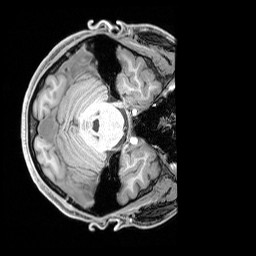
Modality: T1w
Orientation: axial
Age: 21
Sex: male
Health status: healthy
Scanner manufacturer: siemens
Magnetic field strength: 3 T
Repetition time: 1.65 s
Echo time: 0.00181 s